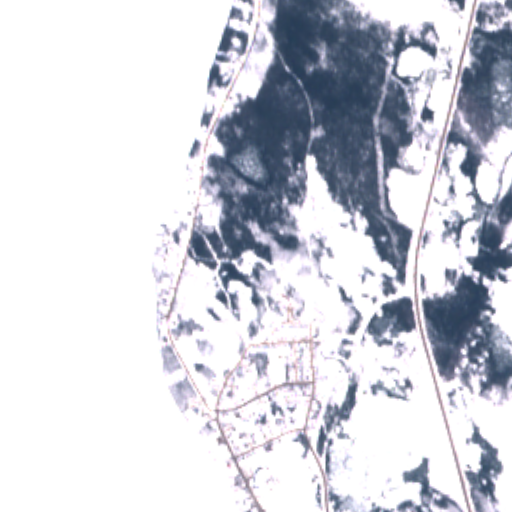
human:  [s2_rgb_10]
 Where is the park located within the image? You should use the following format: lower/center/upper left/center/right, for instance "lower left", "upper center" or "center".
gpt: The park is located in the lower center of the image.
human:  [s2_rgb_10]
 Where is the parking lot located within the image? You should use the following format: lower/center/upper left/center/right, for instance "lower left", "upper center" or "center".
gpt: The parking lot is located in the lower center of the image.
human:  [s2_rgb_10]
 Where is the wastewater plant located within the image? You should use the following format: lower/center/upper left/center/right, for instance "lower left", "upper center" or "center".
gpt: The wastewater plant is located in the upper right of the image.
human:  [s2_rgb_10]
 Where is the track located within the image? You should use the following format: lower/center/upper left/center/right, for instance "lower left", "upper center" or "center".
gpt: There is no track in the image.